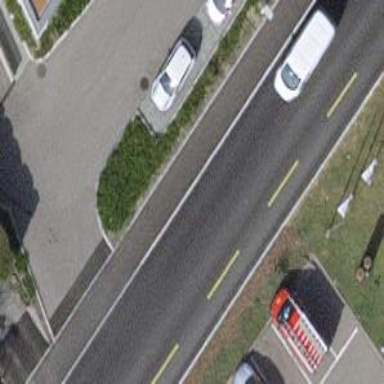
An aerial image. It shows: Residential road with asphalt surface. There is cycle lane on the left side and the sidewalk also has asphalt surface.